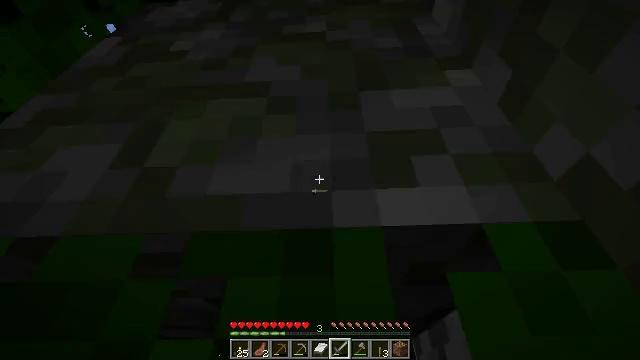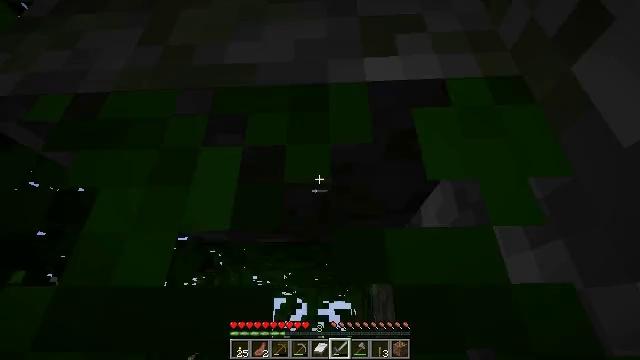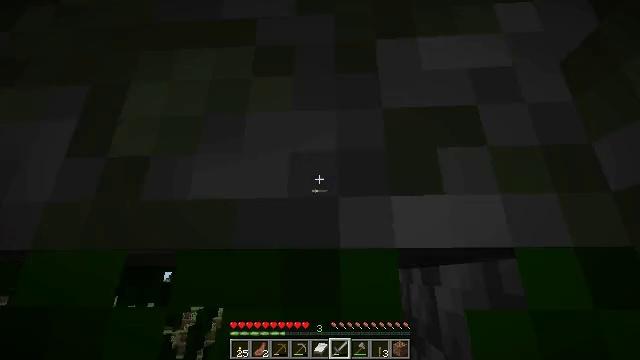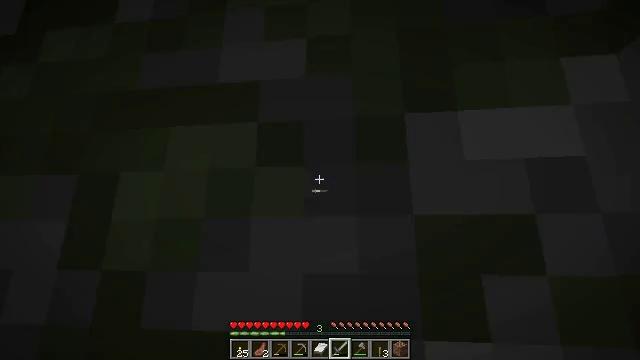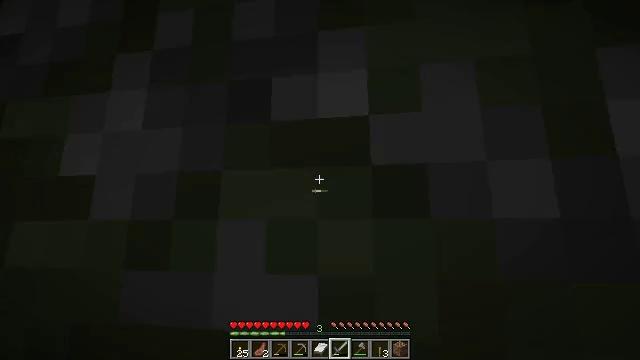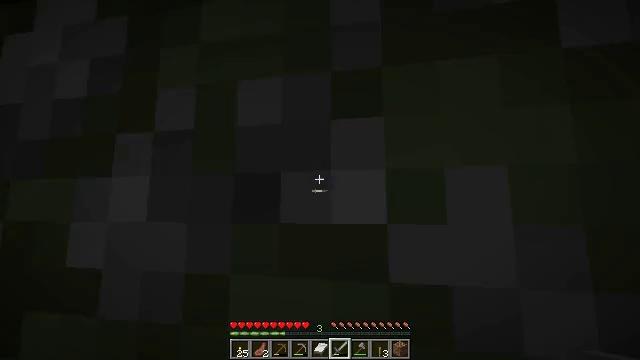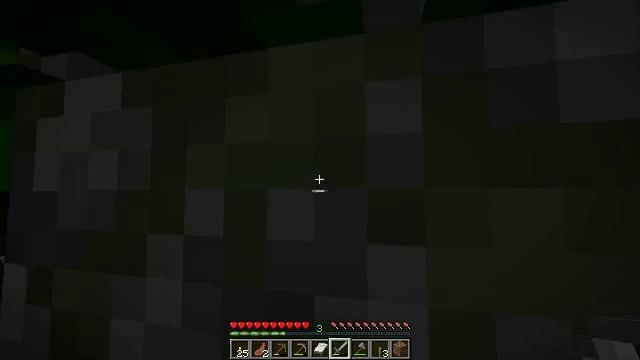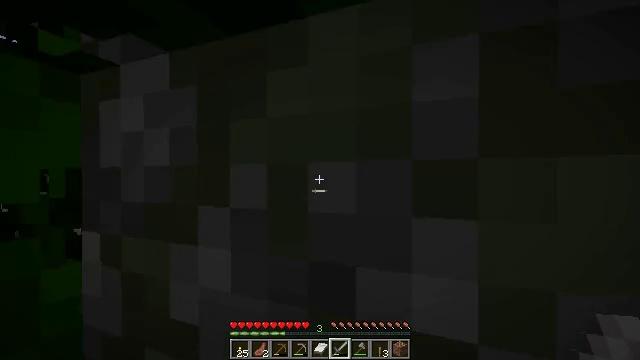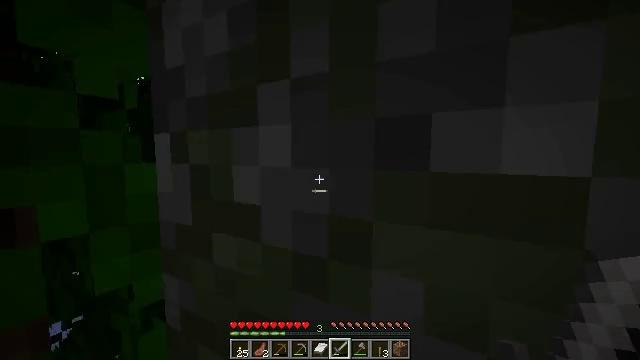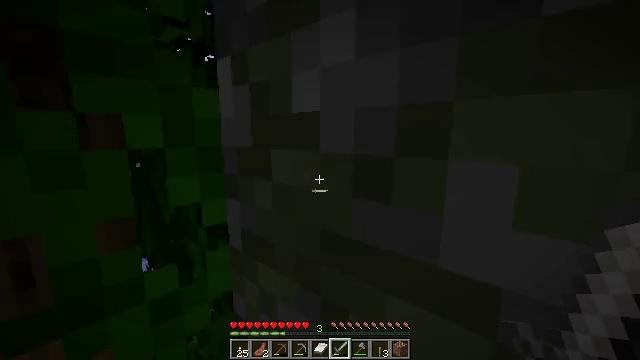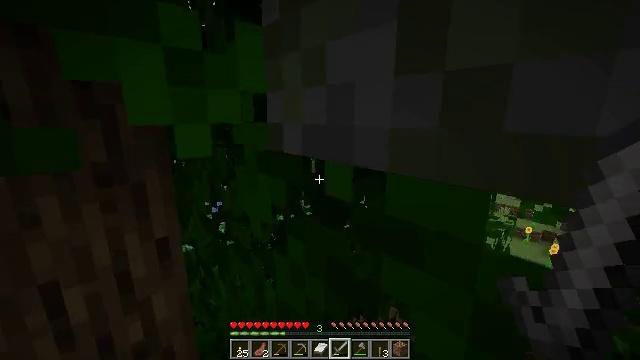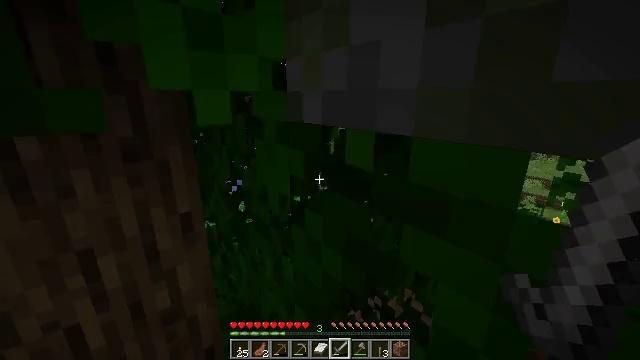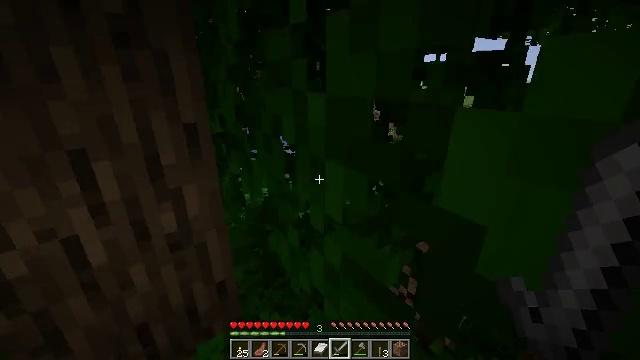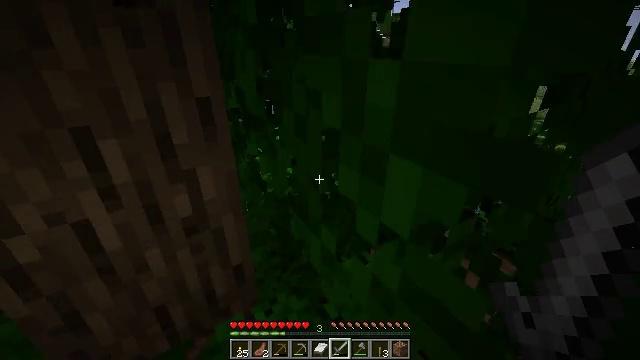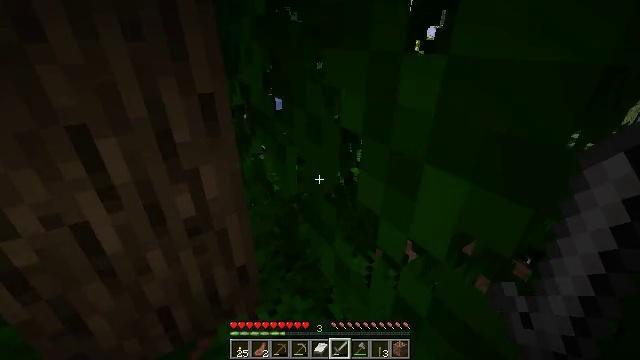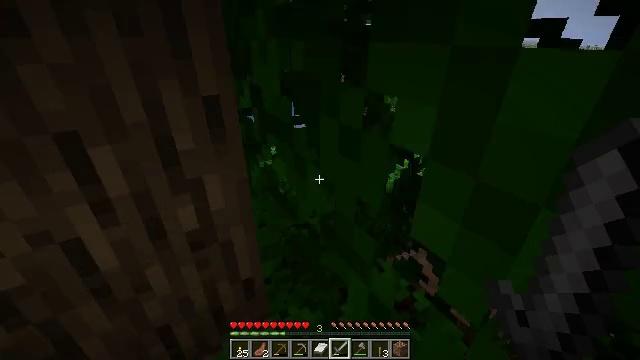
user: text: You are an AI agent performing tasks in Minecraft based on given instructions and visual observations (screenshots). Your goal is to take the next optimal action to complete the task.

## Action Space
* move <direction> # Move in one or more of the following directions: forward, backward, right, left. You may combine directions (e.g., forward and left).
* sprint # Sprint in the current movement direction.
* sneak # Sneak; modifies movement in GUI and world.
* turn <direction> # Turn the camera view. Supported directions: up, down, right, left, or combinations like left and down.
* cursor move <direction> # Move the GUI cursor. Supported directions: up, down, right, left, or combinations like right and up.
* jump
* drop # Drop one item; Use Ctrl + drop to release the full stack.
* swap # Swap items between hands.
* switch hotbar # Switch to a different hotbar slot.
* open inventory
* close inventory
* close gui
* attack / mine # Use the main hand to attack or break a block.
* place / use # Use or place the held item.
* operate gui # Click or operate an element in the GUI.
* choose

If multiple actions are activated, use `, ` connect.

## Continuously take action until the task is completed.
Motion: motion action
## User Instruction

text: Trim the tree by mining oak leaves.
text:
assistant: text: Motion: move forward, sprint, turn down, jump
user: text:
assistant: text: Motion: move forward, sprint, turn down, jump
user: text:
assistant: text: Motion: move forward, sprint, turn left and down, jump
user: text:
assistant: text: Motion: move forward, sprint, turn left and down, jump
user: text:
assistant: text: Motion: move forward, sprint, turn left and down, jump
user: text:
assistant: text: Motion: move forward, sprint, turn left and down, jump
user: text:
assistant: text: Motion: move forward, sprint, turn left and down
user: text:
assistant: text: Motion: move forward, sprint, turn left and down
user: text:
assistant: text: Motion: move forward, sprint, turn left and down
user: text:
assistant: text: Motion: move forward, sprint, turn left and down
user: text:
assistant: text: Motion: move forward, sprint, turn left and down
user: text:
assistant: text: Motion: move forward, sprint, turn left and down
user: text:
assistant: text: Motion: move forward, sprint, turn left and down
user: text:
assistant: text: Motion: move forward, sprint, turn down
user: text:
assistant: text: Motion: move forward, sprint
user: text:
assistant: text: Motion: sprint, turn down
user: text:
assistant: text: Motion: no_op
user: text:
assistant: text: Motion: no_op
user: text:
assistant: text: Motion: turn right
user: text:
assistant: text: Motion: turn right and up
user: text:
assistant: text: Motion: turn right and up
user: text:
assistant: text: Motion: turn right and up
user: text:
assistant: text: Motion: turn right and up
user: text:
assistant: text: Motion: turn right
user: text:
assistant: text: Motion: turn right
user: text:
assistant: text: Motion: no_op
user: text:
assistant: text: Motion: attack / mine
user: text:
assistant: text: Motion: attack / mine
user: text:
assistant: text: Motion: attack / mine
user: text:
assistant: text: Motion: attack / mine